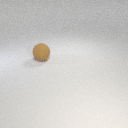
large brown rubber sphere